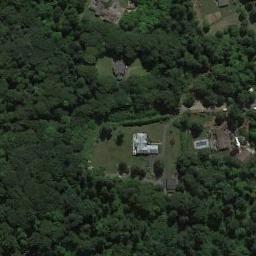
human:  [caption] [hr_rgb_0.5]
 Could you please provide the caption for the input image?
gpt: The grass is in the middle of the forest with some houses .

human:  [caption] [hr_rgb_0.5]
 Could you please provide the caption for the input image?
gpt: The forest has a lot of dense dark green trees, Some lawns and houses .

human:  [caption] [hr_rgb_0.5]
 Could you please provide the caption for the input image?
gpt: This is a dense forest .

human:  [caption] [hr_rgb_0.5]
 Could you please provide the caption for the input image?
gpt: A house with dark gray roof in the forest while with a little black house
besides .

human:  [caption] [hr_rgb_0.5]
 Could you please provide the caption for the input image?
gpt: A white building in the middle of the green forest .